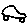
Label: car